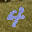
Label: 4